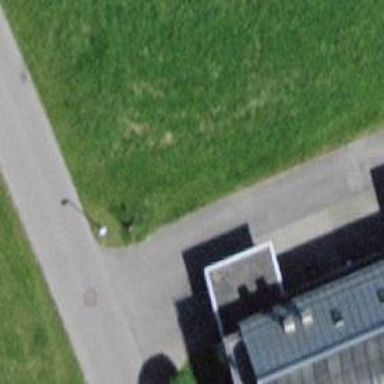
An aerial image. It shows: Driveway leading to service road.